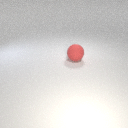
large red rubber sphere